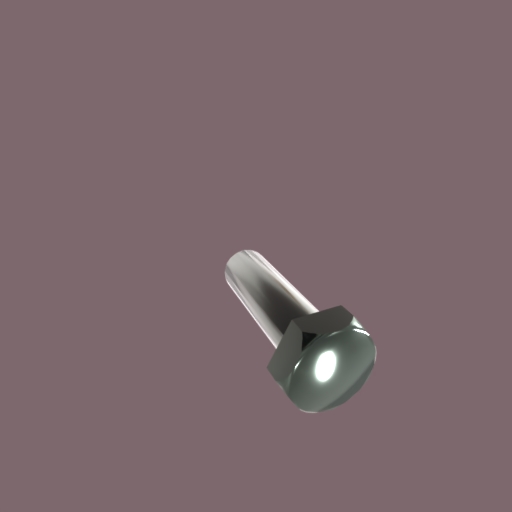
Label: bolt